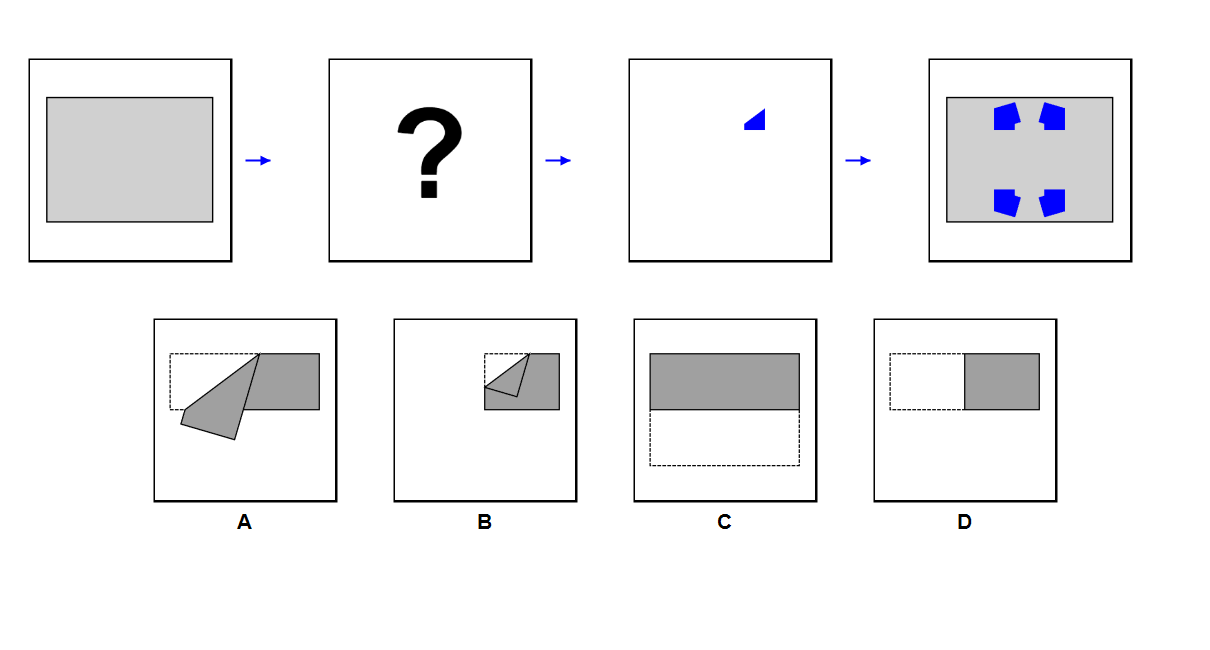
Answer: A